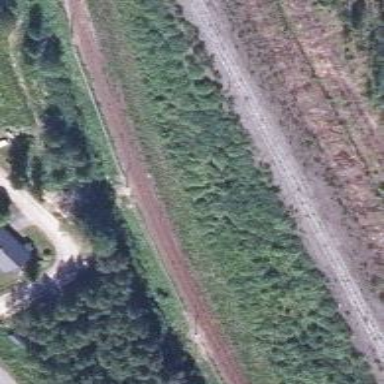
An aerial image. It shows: Continuous rail for railway.